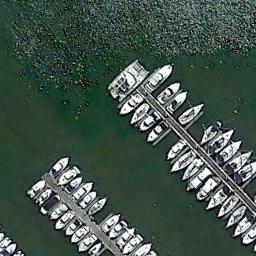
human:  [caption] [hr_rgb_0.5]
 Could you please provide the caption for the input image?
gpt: The ship stopped in good order at the harbor .

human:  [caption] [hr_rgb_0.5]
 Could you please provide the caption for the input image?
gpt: The harbor has lots of neatly docked boats and the color of the waters is green .

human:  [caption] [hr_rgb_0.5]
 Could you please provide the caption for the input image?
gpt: Many yachts are neatly arranged on the sea side of the harbor .

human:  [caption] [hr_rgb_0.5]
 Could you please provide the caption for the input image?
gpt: There are many ships in the harbor .

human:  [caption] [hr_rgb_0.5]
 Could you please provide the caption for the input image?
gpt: There are some ships docked neatly at the harbor .